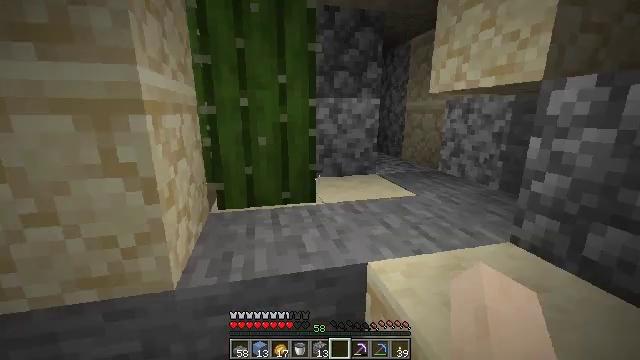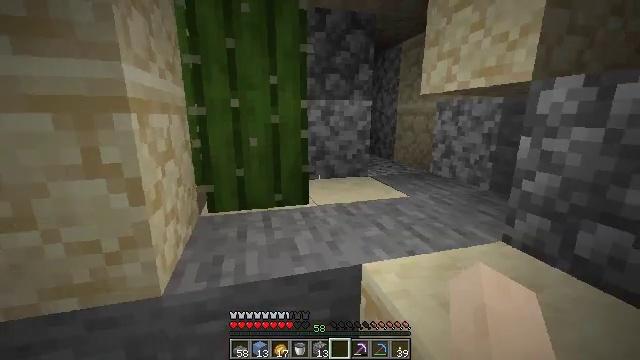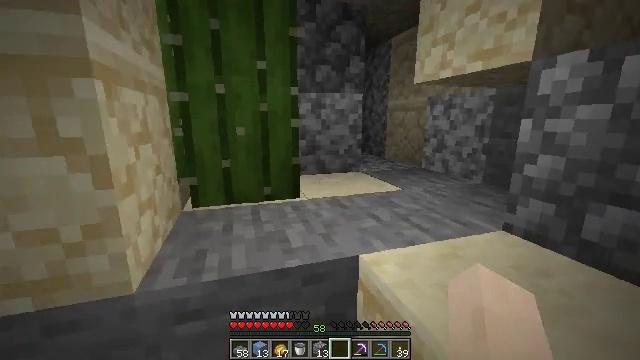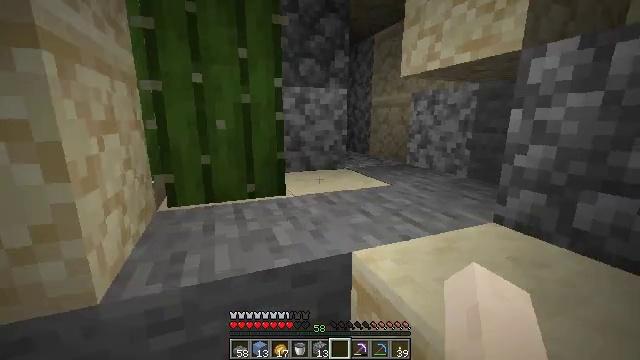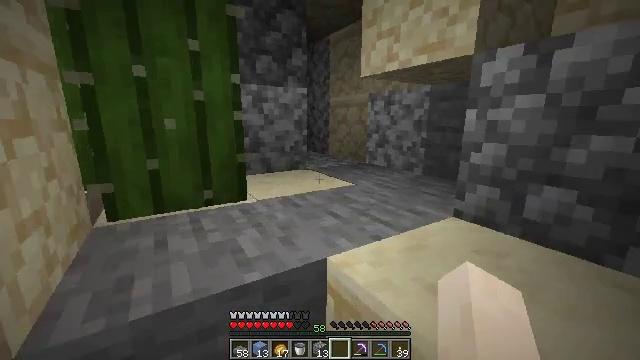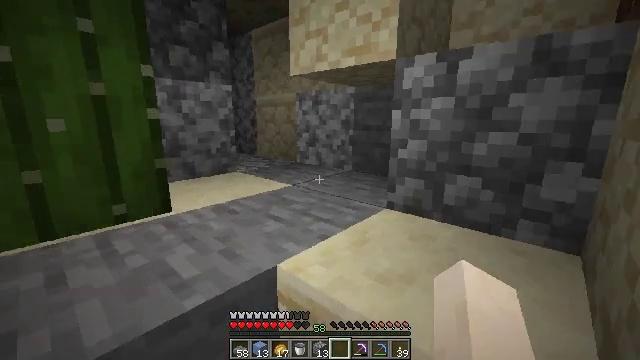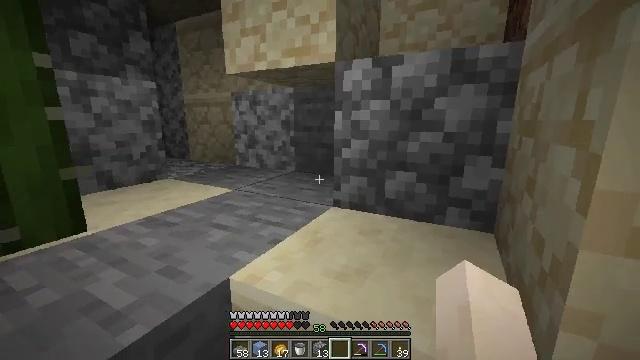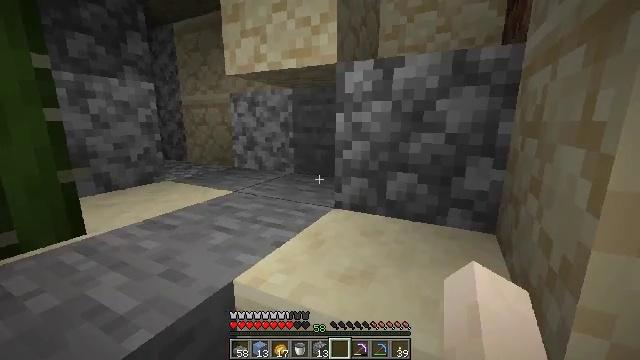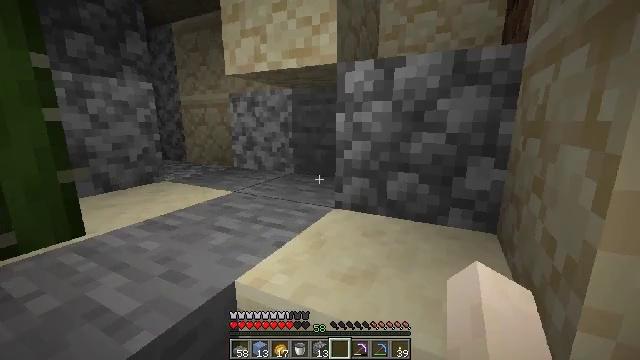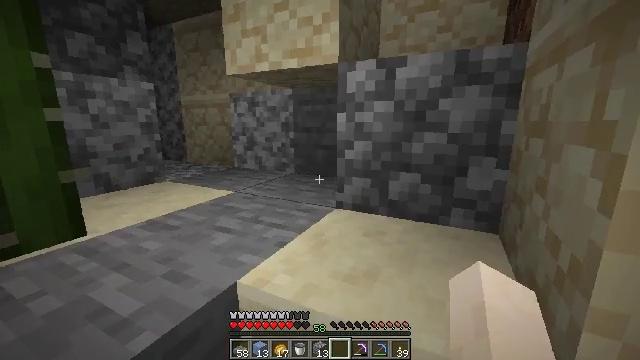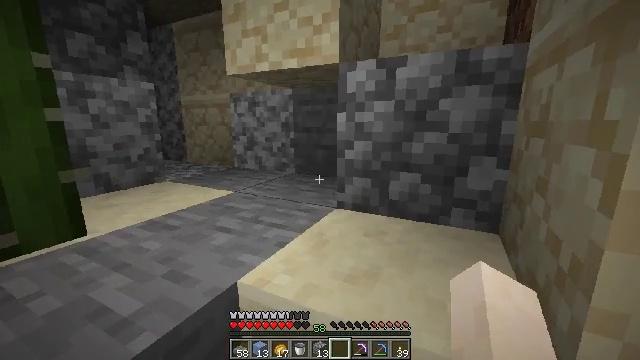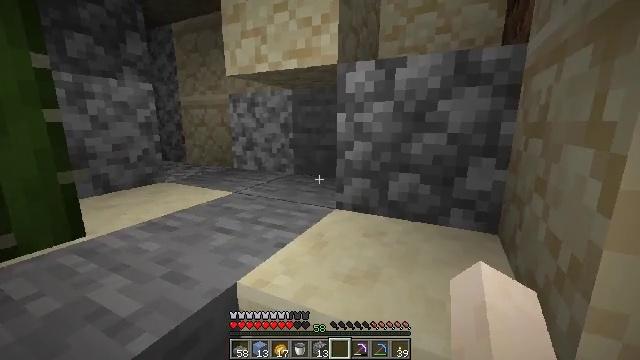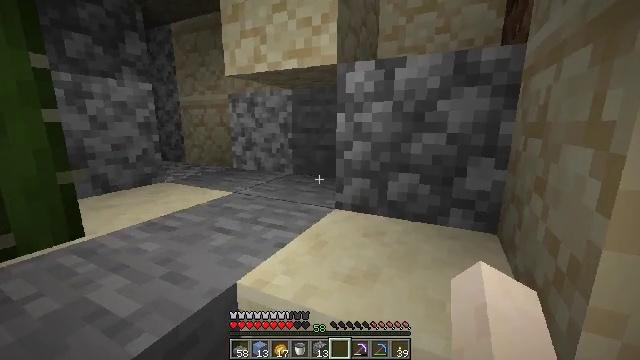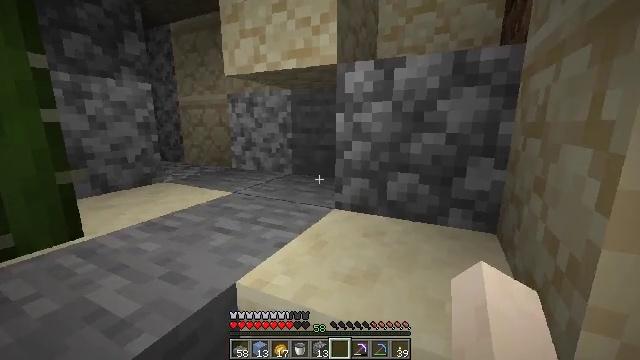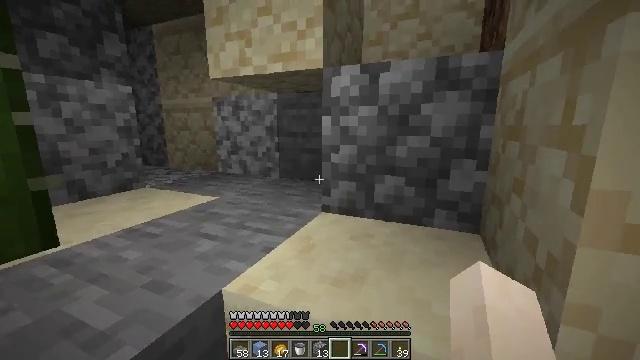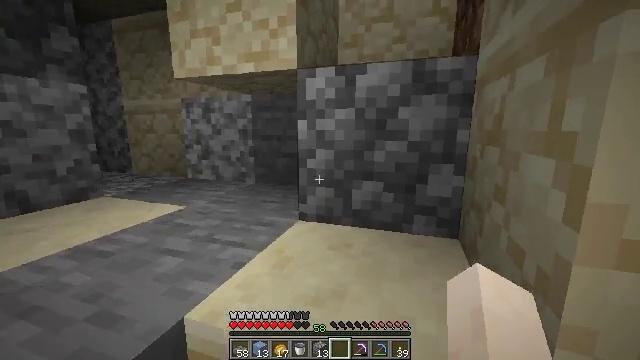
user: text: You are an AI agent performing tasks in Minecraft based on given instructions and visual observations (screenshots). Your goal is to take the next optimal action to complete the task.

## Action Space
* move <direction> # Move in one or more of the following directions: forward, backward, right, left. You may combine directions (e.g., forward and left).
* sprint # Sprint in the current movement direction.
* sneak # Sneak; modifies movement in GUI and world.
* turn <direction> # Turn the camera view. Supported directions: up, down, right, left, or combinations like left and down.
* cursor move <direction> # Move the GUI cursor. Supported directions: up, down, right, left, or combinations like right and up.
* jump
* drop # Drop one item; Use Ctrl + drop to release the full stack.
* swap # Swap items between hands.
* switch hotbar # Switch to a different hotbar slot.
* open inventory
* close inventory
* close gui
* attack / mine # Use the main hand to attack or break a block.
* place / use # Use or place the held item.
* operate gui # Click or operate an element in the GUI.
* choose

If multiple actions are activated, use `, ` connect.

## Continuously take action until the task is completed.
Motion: motion action
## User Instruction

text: Remove the stone brick slab from a structure.
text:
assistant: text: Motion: move forward and move left, turn right
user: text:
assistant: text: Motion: move forward and move left, turn right
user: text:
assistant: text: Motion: move forward and move left, turn right
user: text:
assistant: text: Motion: turn right
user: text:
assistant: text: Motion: turn right
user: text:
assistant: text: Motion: turn right
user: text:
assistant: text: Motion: no_op
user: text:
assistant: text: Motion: no_op
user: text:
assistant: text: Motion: no_op
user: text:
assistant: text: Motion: no_op
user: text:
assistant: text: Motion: no_op
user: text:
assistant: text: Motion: no_op
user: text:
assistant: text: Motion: no_op
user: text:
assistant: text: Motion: turn right
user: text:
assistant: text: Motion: move forward, turn right
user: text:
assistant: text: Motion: move forward, turn right, jump
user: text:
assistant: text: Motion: move forward, jump
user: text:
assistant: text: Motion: move forward, jump
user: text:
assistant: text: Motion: move forward, jump
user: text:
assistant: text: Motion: move forward
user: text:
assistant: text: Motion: turn right
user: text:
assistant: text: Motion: turn right
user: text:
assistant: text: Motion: turn right
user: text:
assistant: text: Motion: turn right
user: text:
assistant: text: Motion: turn right
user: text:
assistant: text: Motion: turn right
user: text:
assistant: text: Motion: turn right
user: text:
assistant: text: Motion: no_op
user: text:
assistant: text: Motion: turn left, jump
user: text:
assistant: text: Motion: turn left and down, jump